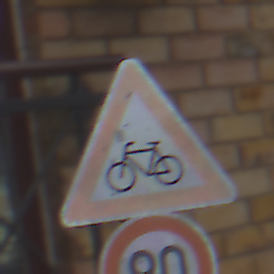
Verkehrszeichen: RadverkehrRechts
Zusatzzeichen unten: Geschwindigkeit90
Umgebung: Outdoor, Urban
Tageszeit: MorningAfternoon
Wetter: Overcast
Licht: Natural
Jahreszeit: NotSpecified
Kontrast: LowContrast